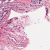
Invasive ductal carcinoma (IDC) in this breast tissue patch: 1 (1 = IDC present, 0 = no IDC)